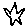
Label: star